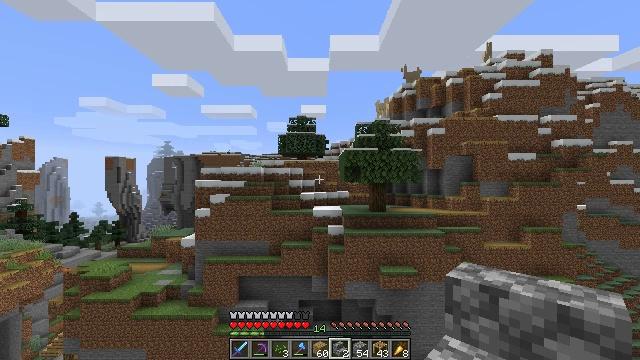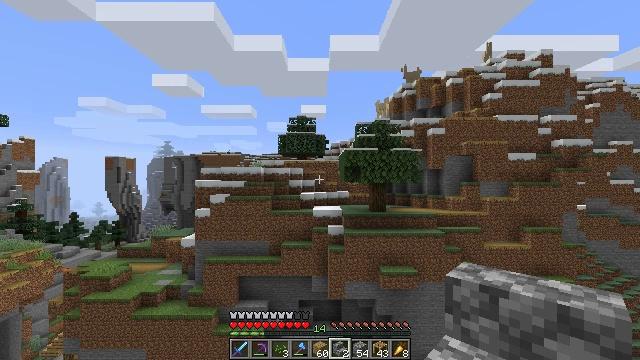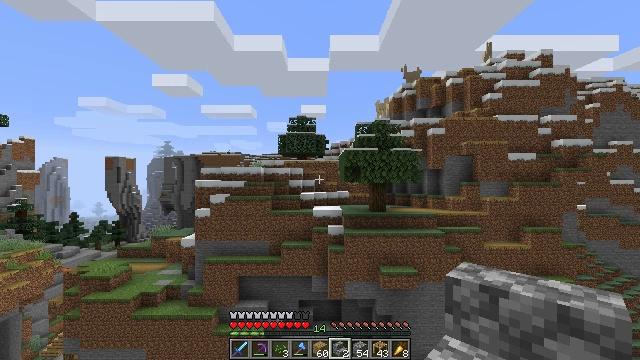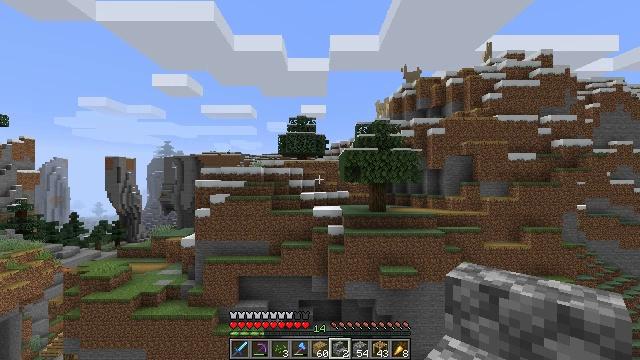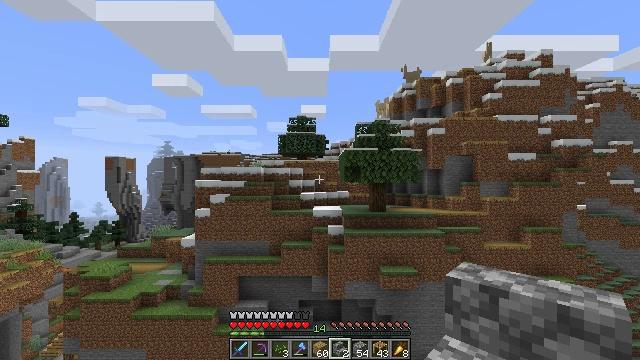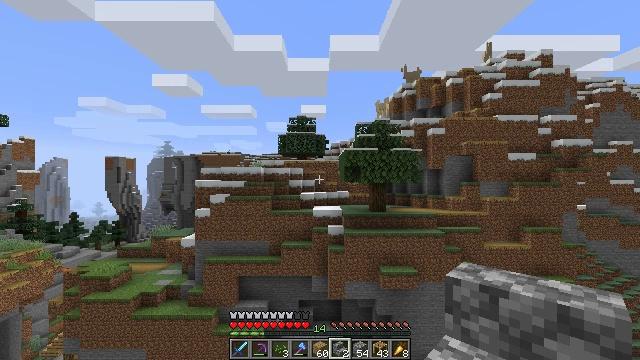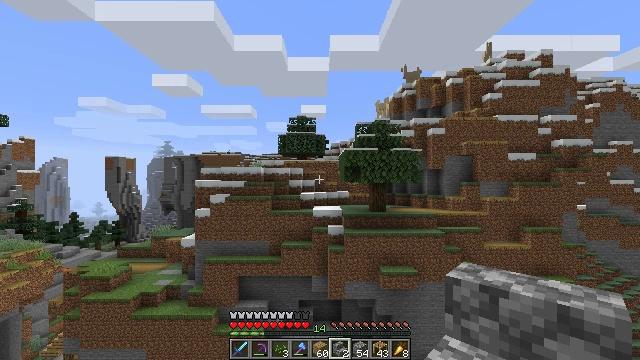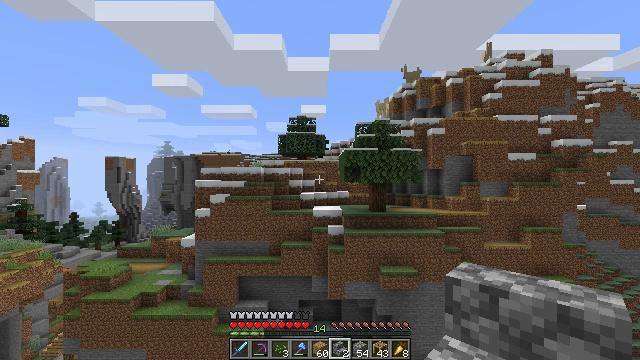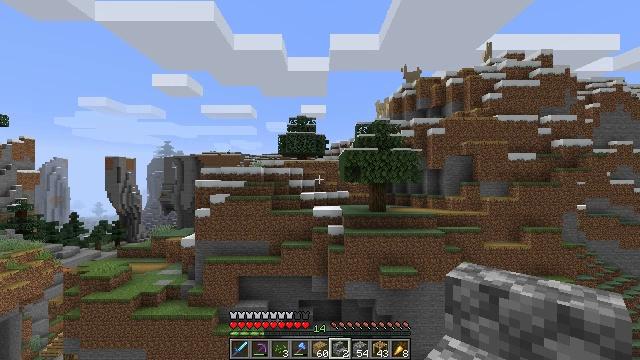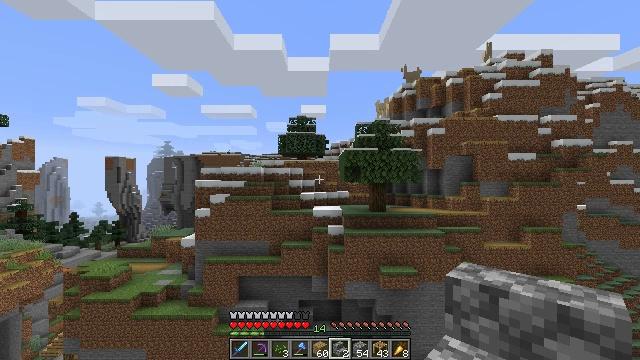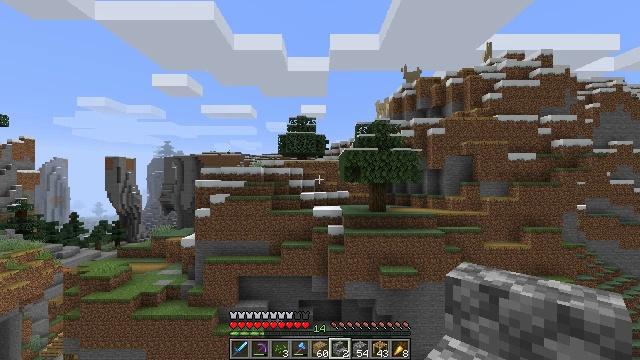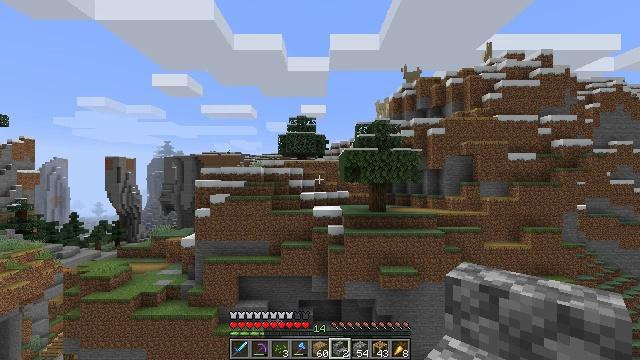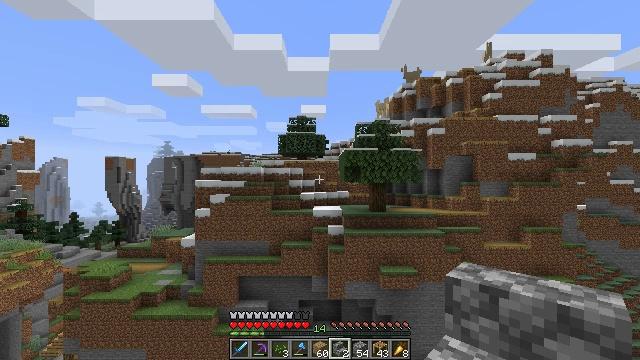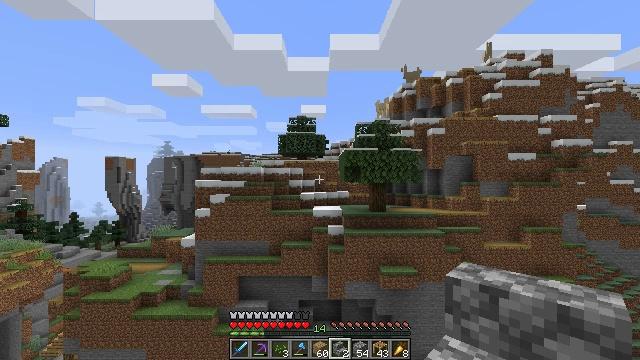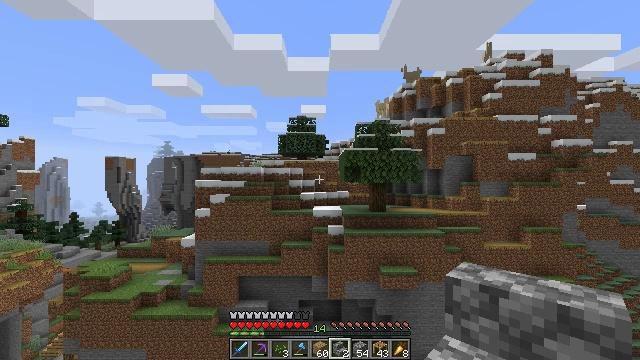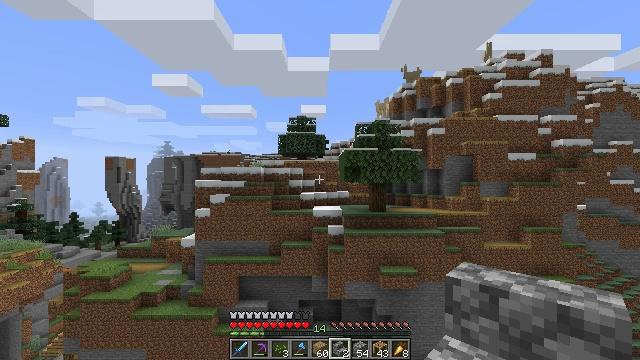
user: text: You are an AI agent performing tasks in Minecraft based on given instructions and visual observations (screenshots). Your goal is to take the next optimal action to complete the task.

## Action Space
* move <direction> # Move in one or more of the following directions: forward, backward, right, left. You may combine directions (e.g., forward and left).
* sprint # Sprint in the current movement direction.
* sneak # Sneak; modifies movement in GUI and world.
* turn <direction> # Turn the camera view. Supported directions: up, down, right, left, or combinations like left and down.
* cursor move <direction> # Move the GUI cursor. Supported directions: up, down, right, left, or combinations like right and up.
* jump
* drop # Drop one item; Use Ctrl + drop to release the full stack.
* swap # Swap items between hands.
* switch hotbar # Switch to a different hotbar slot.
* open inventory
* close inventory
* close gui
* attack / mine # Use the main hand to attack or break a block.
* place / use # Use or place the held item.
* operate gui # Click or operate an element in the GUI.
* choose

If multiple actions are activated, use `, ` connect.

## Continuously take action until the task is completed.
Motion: motion action
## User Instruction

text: Break the scaffolding for reuse.
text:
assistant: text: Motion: no_op
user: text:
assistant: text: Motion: no_op
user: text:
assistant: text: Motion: no_op
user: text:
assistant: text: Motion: no_op
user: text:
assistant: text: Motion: no_op
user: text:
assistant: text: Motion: no_op
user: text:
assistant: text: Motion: no_op
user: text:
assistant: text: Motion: no_op
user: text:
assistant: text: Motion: no_op
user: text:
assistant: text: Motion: no_op
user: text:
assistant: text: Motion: no_op
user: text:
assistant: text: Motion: no_op
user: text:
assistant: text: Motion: no_op
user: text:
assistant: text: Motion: no_op
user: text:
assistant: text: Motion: no_op
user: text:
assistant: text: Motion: no_op
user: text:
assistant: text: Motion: no_op
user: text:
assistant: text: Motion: no_op
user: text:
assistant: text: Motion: no_op
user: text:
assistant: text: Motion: no_op
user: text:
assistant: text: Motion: no_op
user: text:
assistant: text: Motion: no_op
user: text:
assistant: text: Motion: no_op
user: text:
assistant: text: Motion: no_op
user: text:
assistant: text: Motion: no_op
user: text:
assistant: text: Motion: no_op
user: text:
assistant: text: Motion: no_op
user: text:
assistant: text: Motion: no_op
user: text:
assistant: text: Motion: no_op
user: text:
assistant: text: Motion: no_op